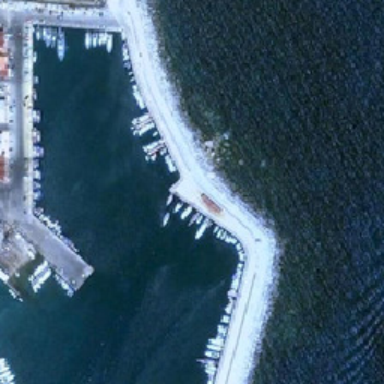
Here is a port where some boats reach the side moored water .